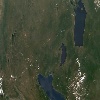
Label: land